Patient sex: F
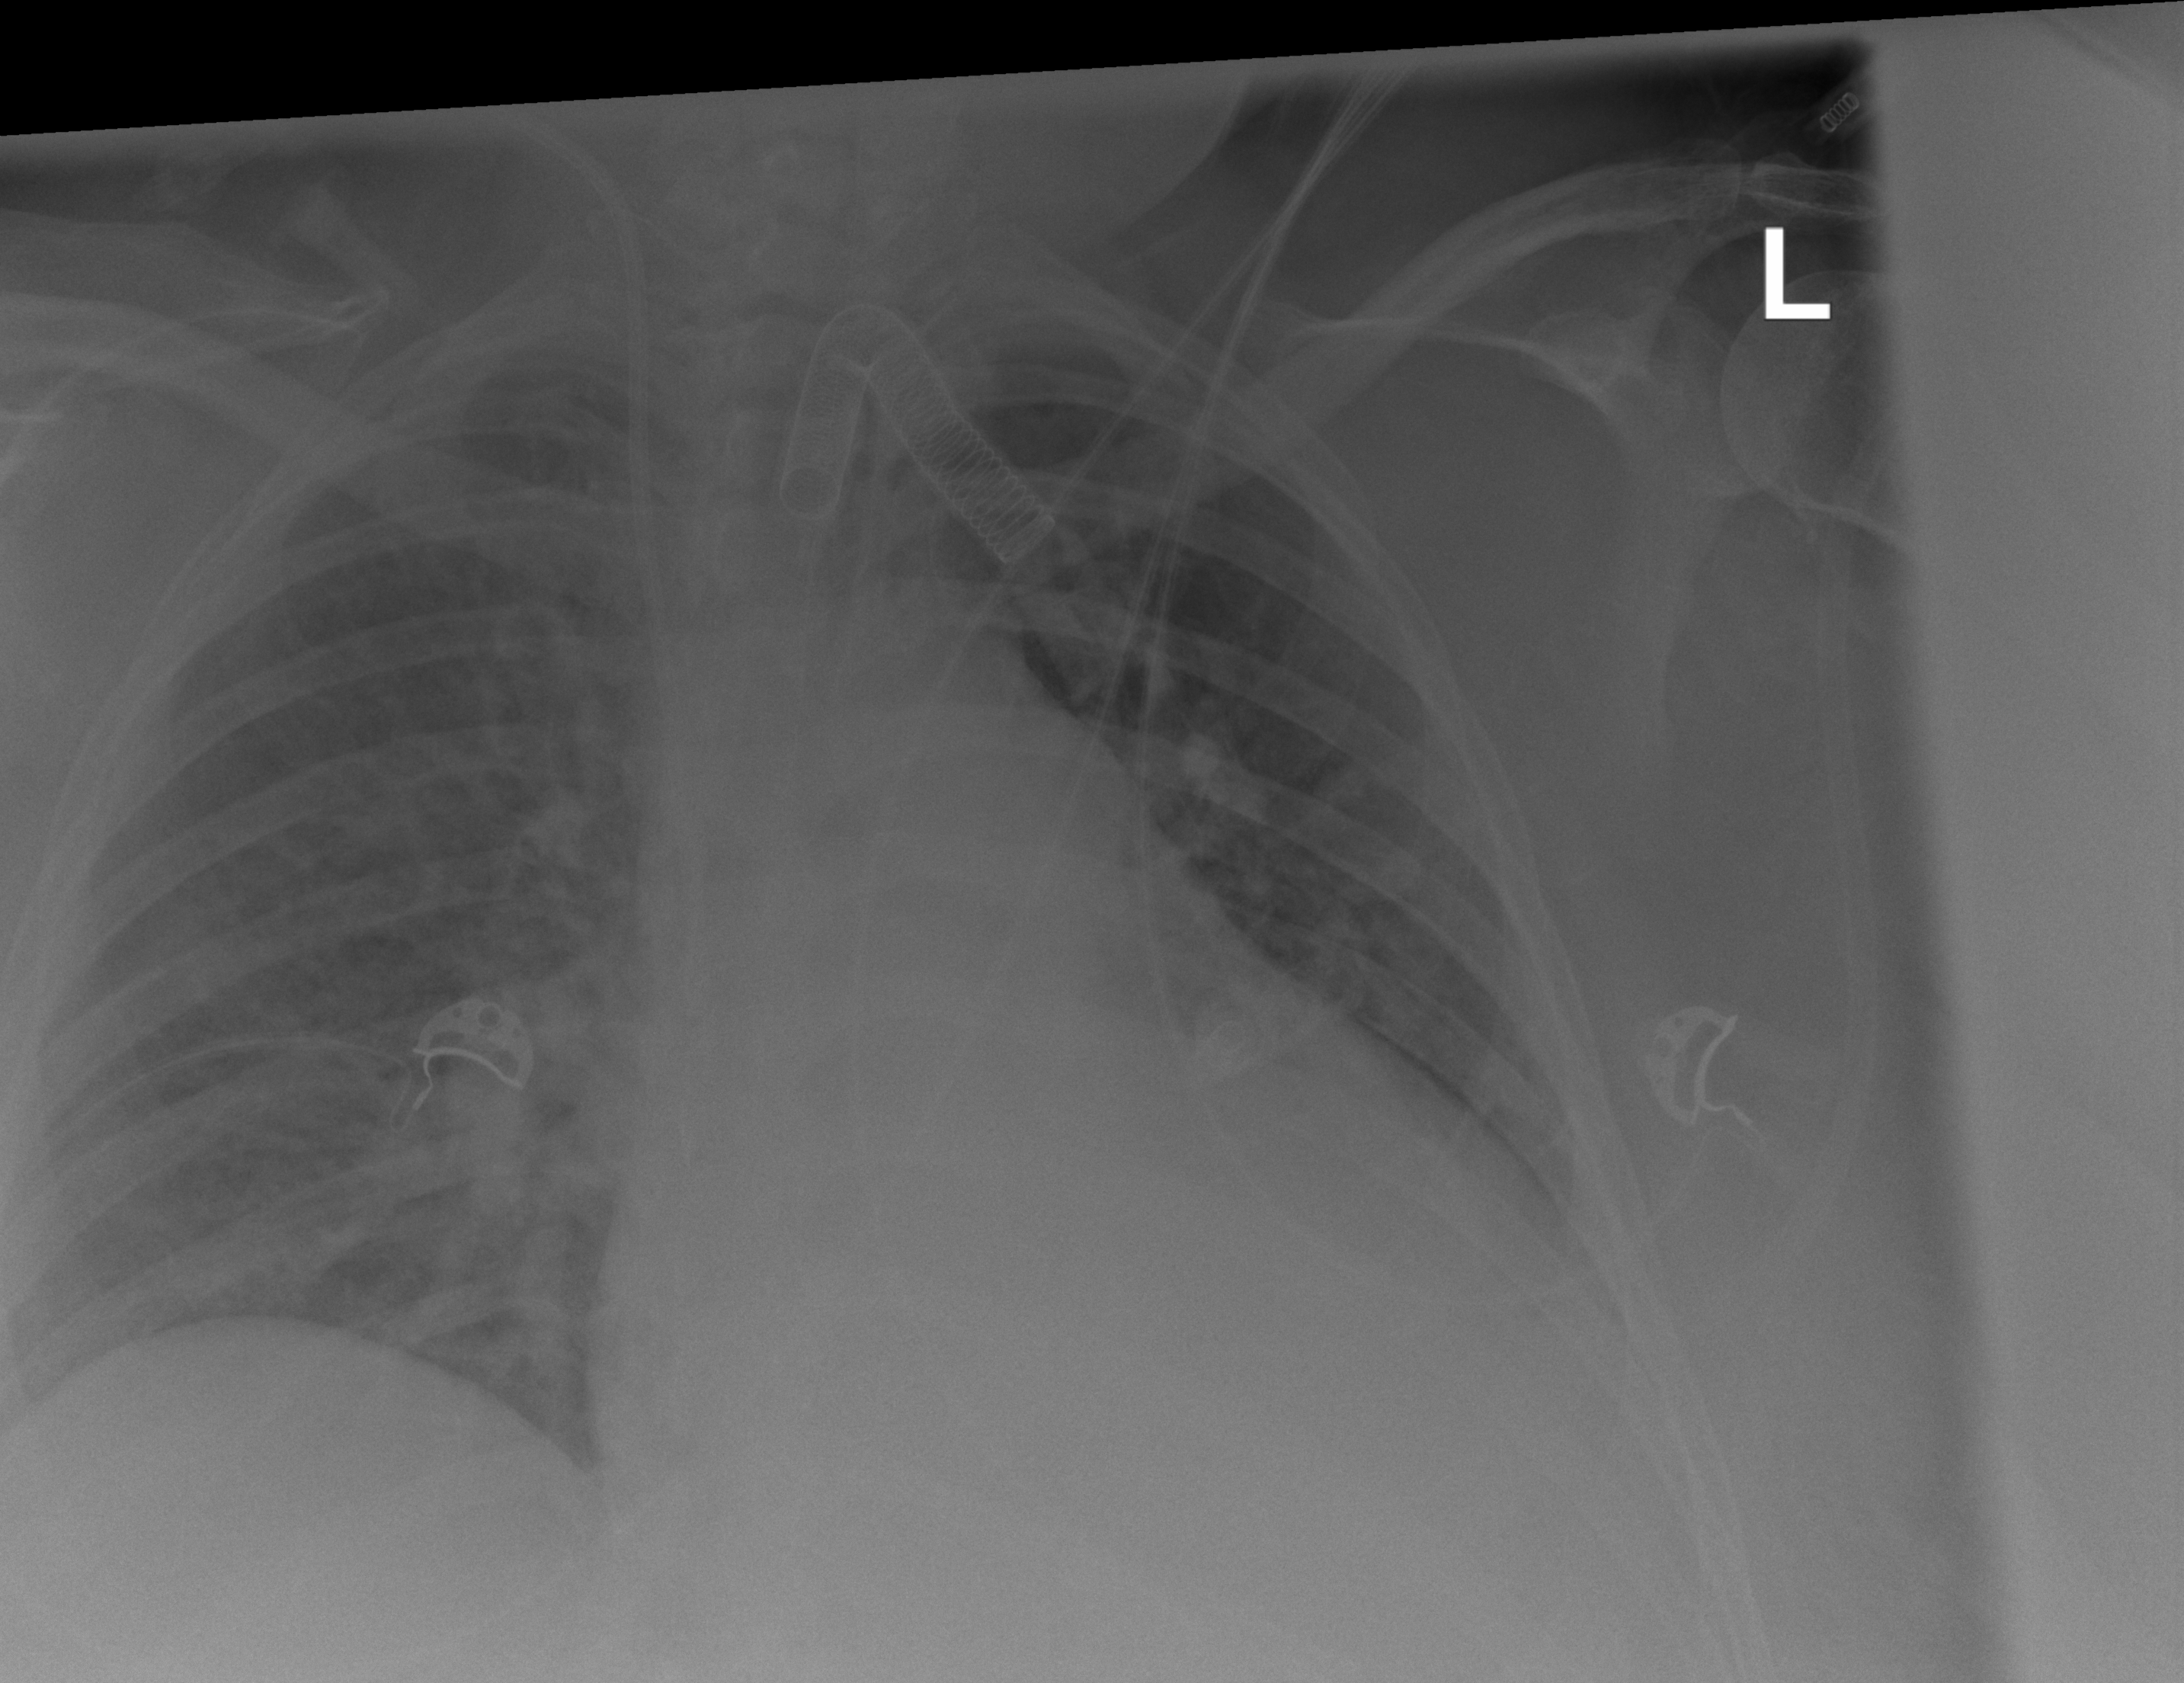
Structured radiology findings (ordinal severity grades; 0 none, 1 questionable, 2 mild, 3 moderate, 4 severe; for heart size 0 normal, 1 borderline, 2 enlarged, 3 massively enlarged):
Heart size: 3
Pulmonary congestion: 2
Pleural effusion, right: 0
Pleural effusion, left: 0
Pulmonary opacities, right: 2
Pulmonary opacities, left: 0
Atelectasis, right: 2
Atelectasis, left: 0